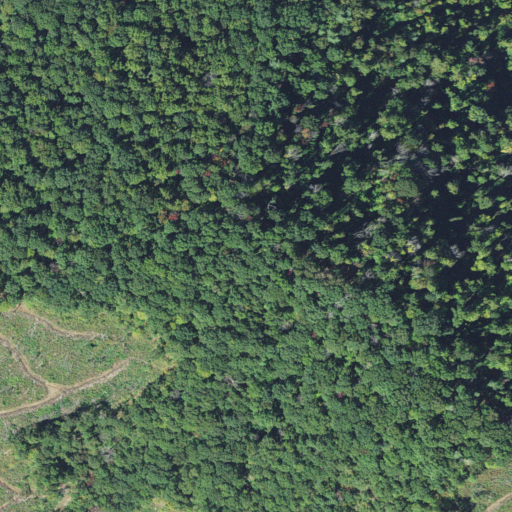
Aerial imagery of mountain in North Carolina named Nofat Mountain containing deciduous forest and grassland